Question: I'm drawing some boxes onto a canvas but there seems to be an issue with imagedashedline. Dashed lines seem to be invisible except for cases where the line isn't horizontal. Any ideas as to what is wrong?
Example code
'''
$width = 204;
$height = 317;
$canvas = imagecreate($width, $height);
$white = imagecolorallocate($canvas, 255, 2555, 255);
$black = imagecolorallocate($canvas, 0, 0, 0);
$topLeft = 2;
$topRight = 2;
$bottomLeft = $width-2;
$bottomRight = $height-2;
imagesetthickness($canvas, 1);
// parallel line, solid
imageline($canvas, 0, 101, 204, 101, $black);
// parallel line, should be dashed, fail
imagedashedline($canvas, 0, 121, 204, 121, $black);
// parallel line should be dashed, works
imagedashedline($canvas, 0, 0, 204, 305, $black);
imagejpeg($canvas,'dashes.jpg');
imagedestroy($canvas)
'''
Output

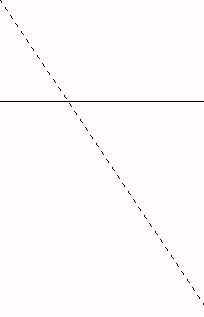
Answer: See comments on <URL>' instead.